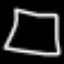
Label: square